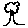
Label: tree